Field crop: tomato
Growth stage: 1
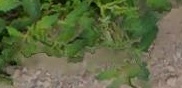
Species: tomato